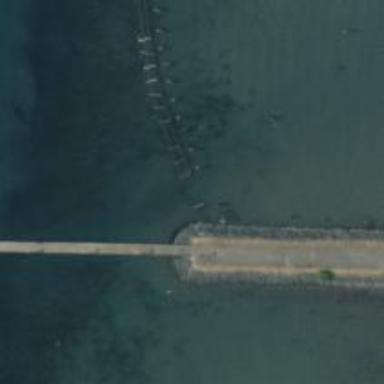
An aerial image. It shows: Pier that has been ruined.